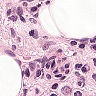
Metastatic tissue present: yes